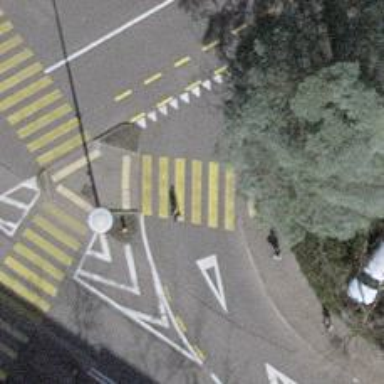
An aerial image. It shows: Uncontrolled zebra crossing on the road.